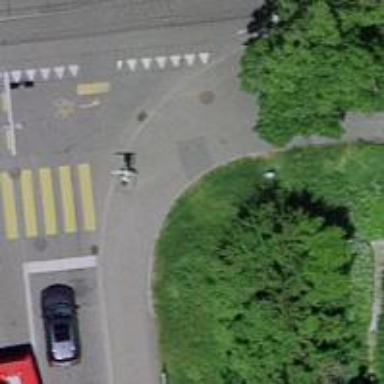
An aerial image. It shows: Asphalt cycleway link.